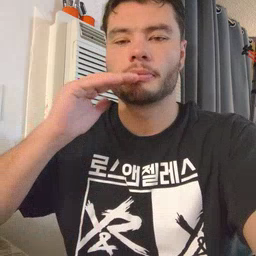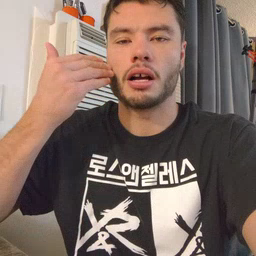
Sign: smile